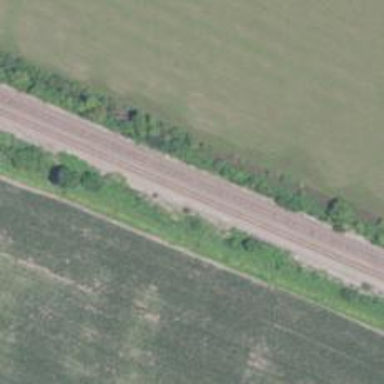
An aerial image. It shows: Railway track.